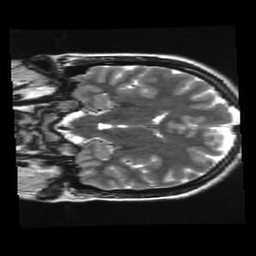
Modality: T2w
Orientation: coronal
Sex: female
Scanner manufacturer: ge
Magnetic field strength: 3 T
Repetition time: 5 s
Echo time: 0.101 s